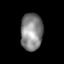
Tissue: lung
Cell type: Endothelial cells
Senescence score: 0.2202
Nuclear area (px): 800
Mean DAPI intensity: 135.518